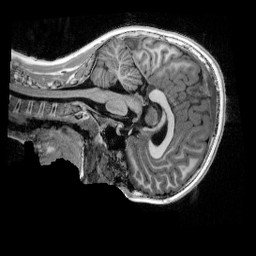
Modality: UNIT1_denoised
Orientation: sagittal
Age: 9
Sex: male
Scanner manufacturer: siemens
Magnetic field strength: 3 T
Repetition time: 4 s
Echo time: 0.00303 s